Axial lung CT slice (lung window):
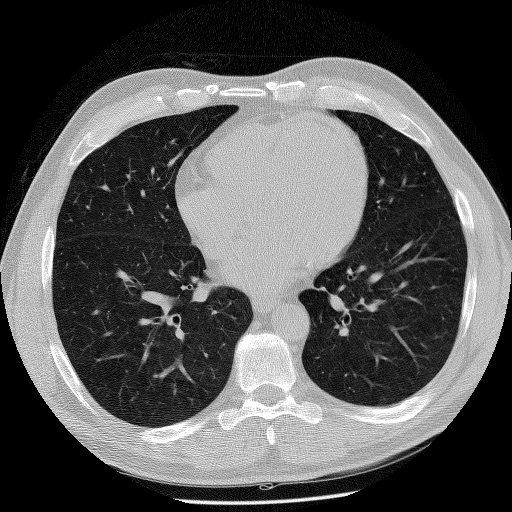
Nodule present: yes
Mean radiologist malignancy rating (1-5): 3